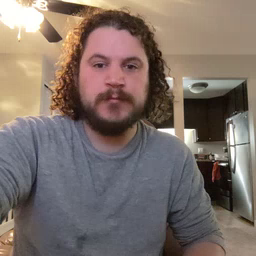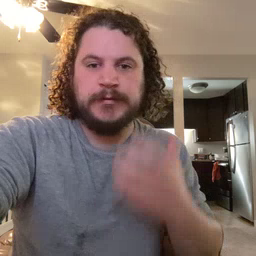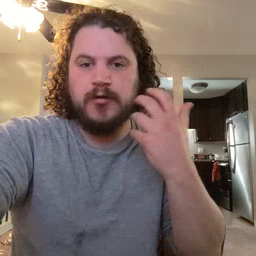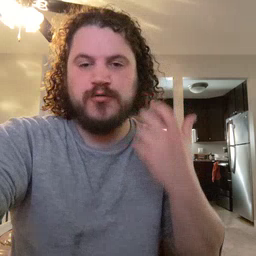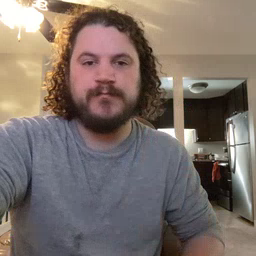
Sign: tiger